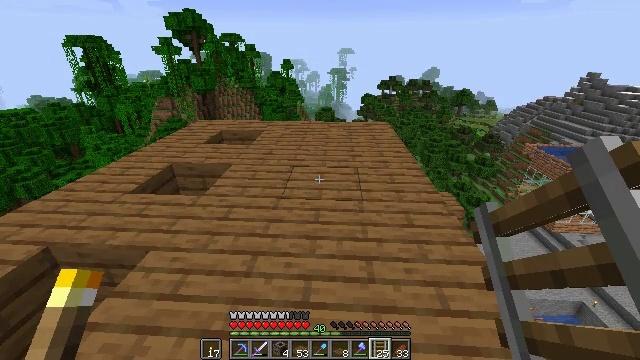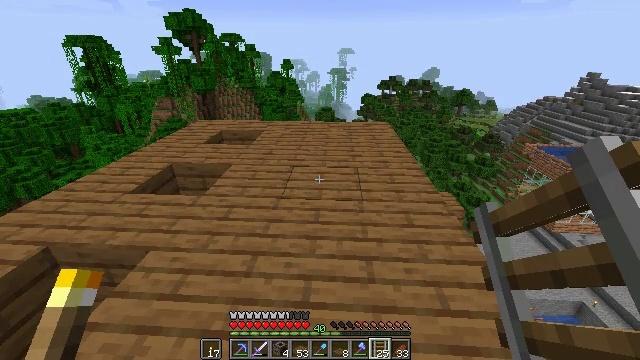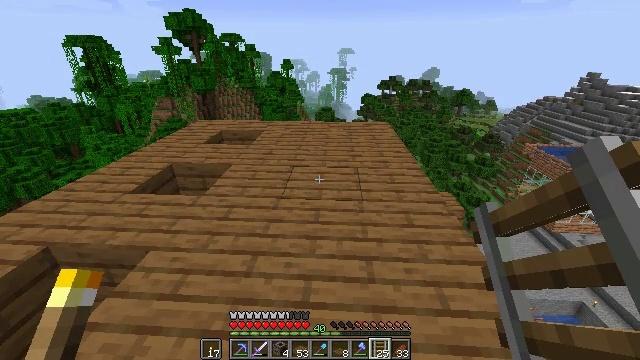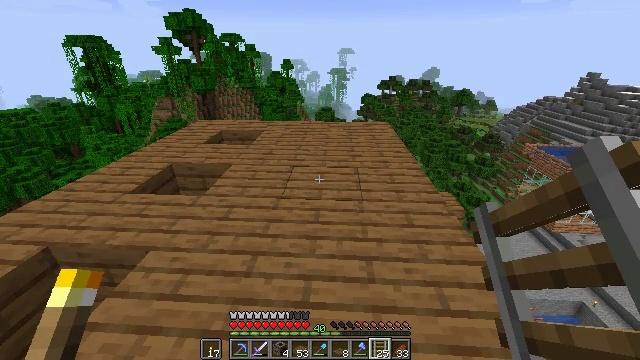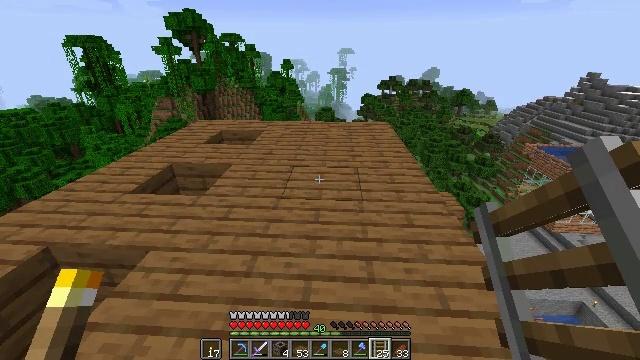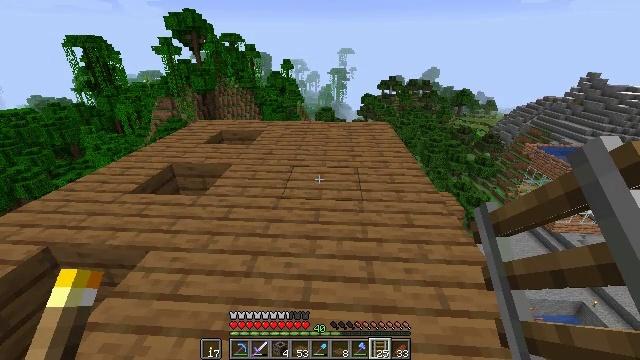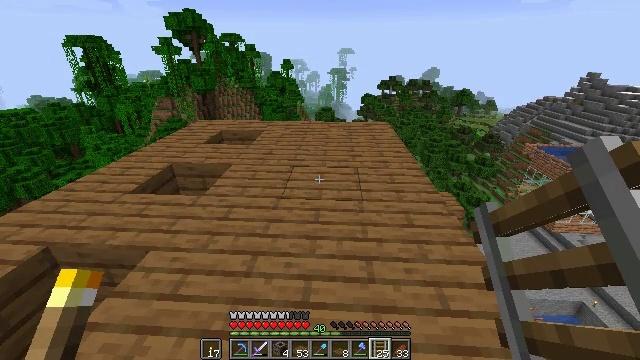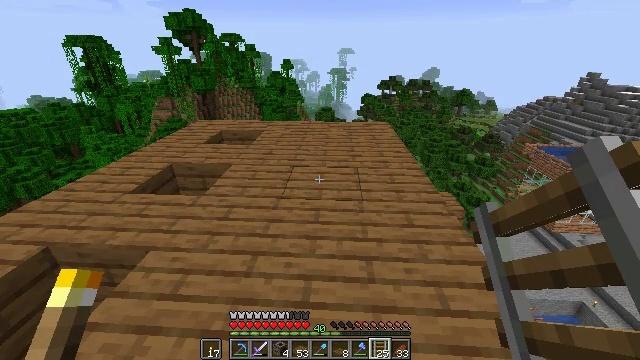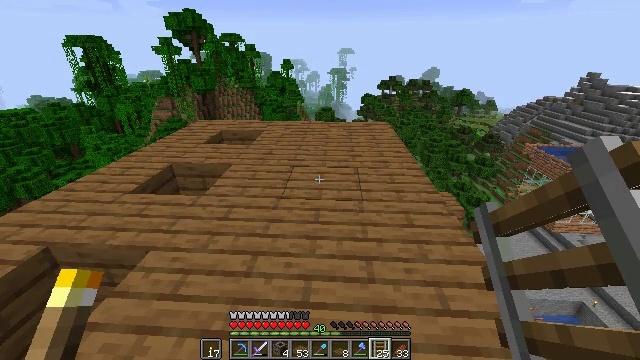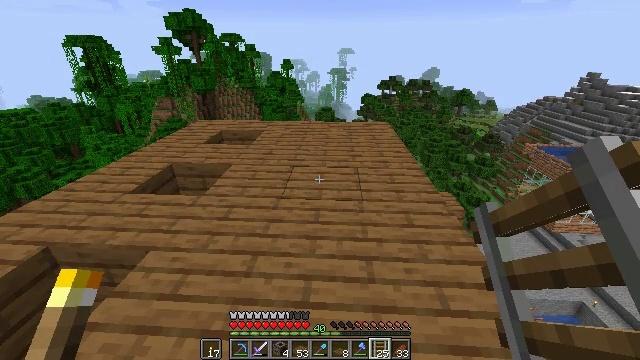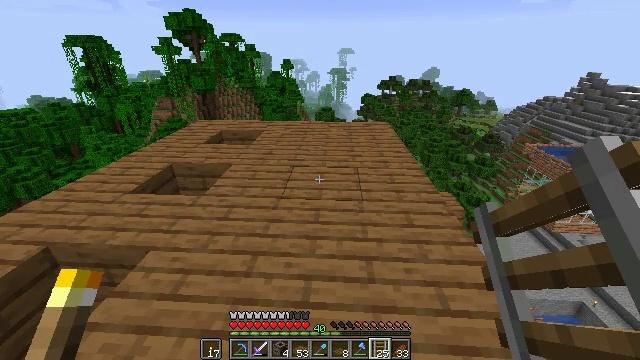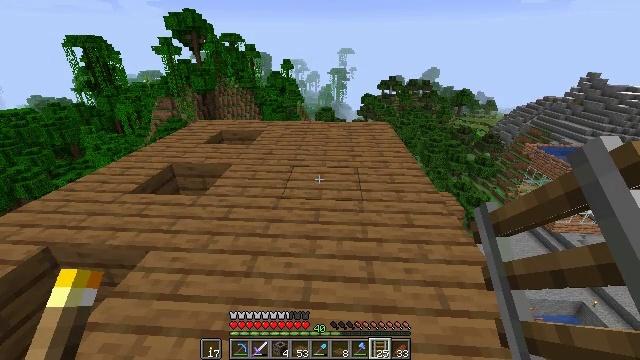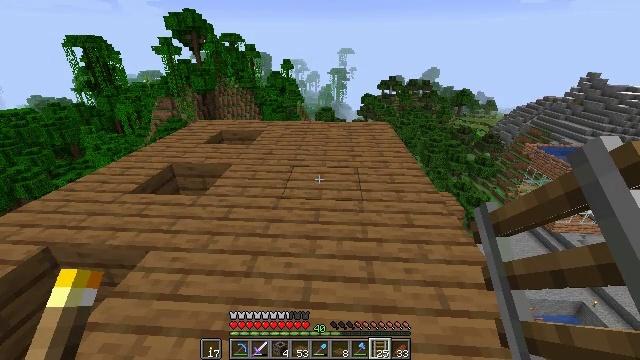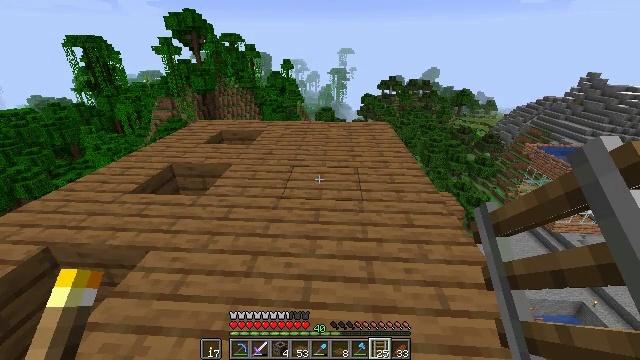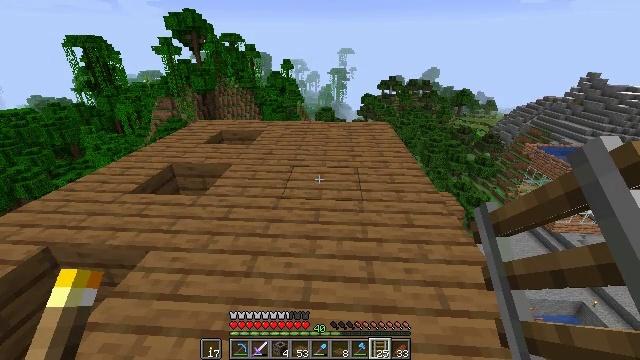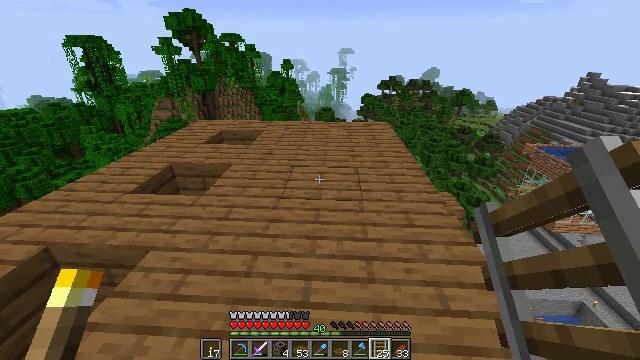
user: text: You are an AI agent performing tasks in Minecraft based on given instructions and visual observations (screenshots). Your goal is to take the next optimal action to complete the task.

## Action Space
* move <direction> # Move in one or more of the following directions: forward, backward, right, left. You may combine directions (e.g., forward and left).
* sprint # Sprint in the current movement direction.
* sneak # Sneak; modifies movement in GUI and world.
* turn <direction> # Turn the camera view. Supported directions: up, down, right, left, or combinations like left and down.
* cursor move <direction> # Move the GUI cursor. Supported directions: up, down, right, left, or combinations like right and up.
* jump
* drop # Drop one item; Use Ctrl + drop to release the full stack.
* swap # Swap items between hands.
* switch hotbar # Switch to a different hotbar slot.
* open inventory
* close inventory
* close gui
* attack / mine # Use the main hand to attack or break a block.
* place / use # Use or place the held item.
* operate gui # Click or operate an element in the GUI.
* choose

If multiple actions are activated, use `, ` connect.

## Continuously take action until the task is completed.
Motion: motion action
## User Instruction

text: Combine ingredients at the crafting table to get rabbit stew.
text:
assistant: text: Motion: no_op
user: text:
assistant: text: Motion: no_op
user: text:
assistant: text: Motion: no_op
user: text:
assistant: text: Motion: no_op
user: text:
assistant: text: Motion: no_op
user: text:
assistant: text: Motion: no_op
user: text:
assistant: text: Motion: no_op
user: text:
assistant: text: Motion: no_op
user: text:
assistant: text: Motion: no_op
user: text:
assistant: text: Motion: no_op
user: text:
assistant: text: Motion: no_op
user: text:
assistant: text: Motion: no_op
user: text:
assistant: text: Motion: no_op
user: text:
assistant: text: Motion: no_op
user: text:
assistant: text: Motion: no_op
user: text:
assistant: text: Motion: no_op
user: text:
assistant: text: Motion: no_op
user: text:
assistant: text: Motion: no_op
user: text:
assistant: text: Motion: no_op
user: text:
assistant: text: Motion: no_op
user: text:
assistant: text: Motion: no_op
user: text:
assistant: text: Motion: no_op
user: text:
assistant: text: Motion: no_op
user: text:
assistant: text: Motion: no_op
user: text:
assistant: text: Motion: no_op
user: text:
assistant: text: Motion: no_op
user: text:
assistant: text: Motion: no_op
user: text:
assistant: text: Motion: no_op
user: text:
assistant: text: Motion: no_op
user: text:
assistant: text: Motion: no_op